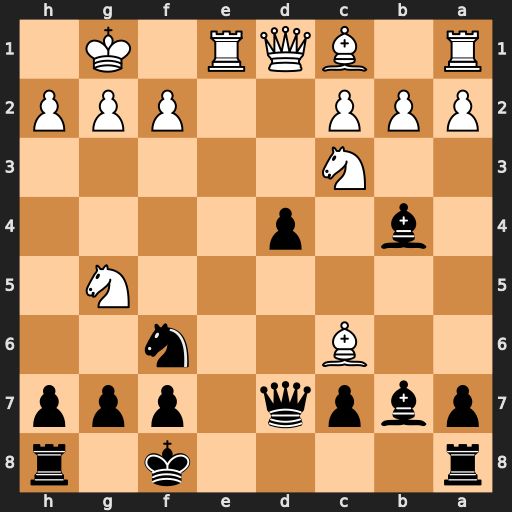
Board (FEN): r4k1r/pbpq1ppp/2B2n2/6N1/1b1p4/2N5/PPP2PPP/R1BQR1K1
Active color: b
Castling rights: -
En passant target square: -
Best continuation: Qxc6 Nf3 dxc3